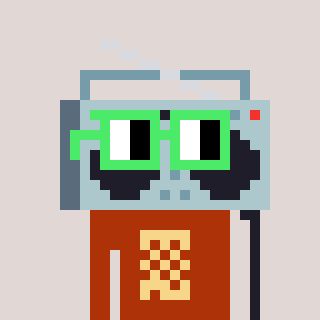
a pixel art character with square light green glasses, a boombox-shaped head and a hotbrown-colored body on a warm background